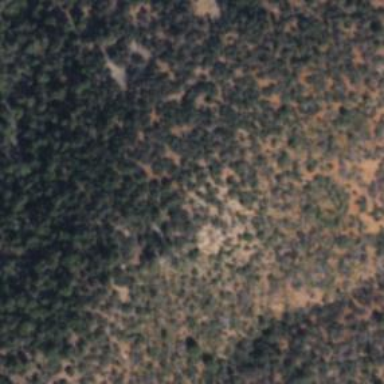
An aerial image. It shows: Patch of scrub vegetation.